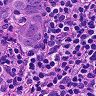
Metastatic tissue present: yes